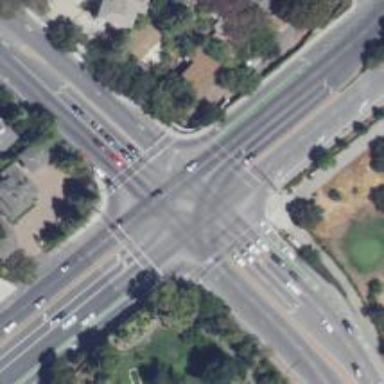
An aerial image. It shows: Marked crossing on footway.